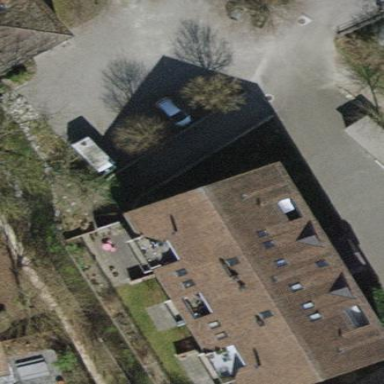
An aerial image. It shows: Building with tile roof.